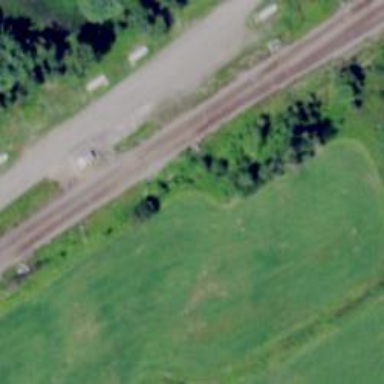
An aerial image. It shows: Railway track.